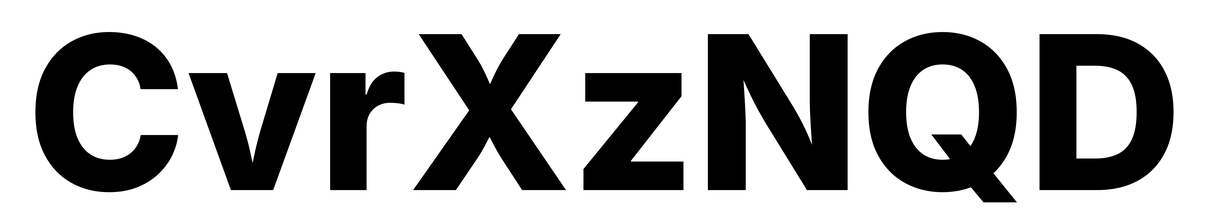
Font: Inter_ExtraBold